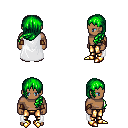
a pixel art fantasy rpg character, male body template, human, dark skin, white cape, gold greaves, green left-swept hairstyle, leather bracers, gold boots, four views (front, back, left, right), 2x2 character sprite sheet, small pixel art, hard edges, no anti-aliasing